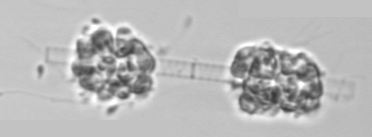
Label: Leptocylindrus_mediterraneus